Question: I want to add bar like Play Music app of google shows in the their application. I want to use that same animation effect as they are doing. So Can any one guide me that is there any open source code to add this functionality in the app or i need to code it all manually, any guide will be helpful, I search net but i did not found any.

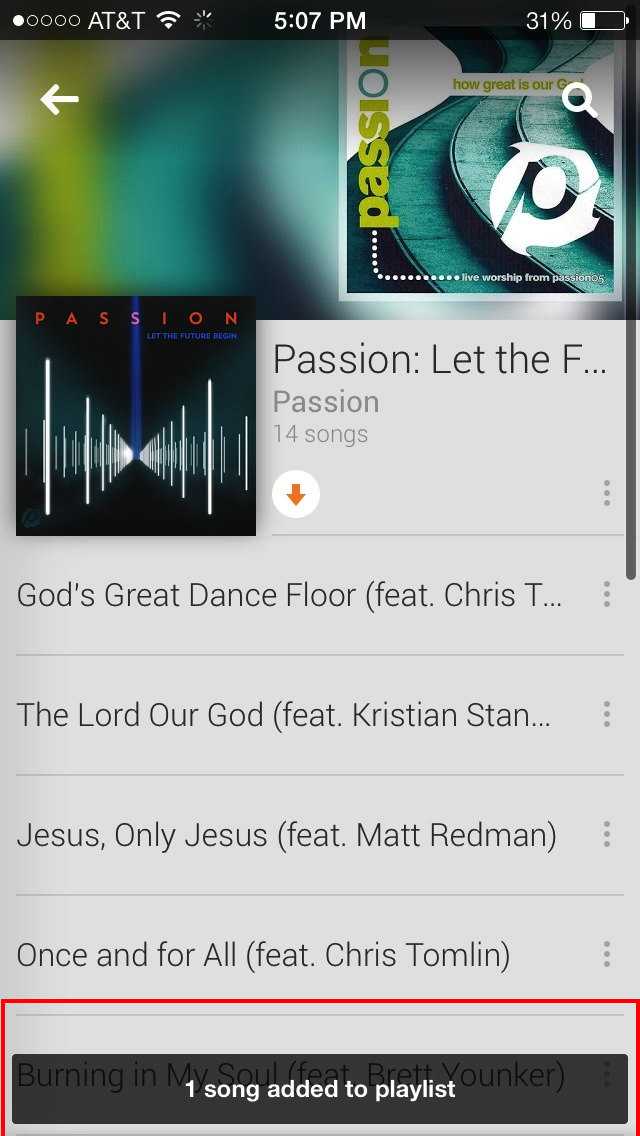
Answer: '''
@interface ViewController ()
@property (nonatomic, weak) UILabel *popupLabel;
@end
@implementation ViewController
- (UILabel *)popupLabel
{
if( !_popupLabel ) {
CGFloat height = 44.0;
UILabel *label = [[UILabel alloc] initWithFrame:CGRectMake(0,
self.view.bounds.size.height - height,
self.view.bounds.size.width,
height)];
label.backgroundColor = [UIColor colorWithWhite:0.0 alpha:0.5];
label.autoresizingMask = UIViewAutoresizingFlexibleWidth | UIViewAutoresizingFlexibleTopMargin;
label.textAlignment = NSTextAlignmentCenter;
label.textColor = [UIColor whiteColor];
label.alpha = 0.0;
[self.view addSubview:label];
_popupLabel = label;
}
[self.view bringSubviewToFront:_popupLabel];
return _popupLabel;
}
- (void)viewDidAppear:(BOOL)animated
{
[super viewDidAppear:animated];
[self performSelector:@selector(showWithMessage:) withObject:@"1 song added to playlist" afterDelay:2.0];
}
- (void)showWithMessage:(NSString *)message
{
self.popupLabel.text = message;
[UIView animateWithDuration:1.0 animations:^{
self.popupLabel.alpha = 1.0;
}];
}
- (void)hide
{
[UIView animateWithDuration:1.0 animations:^{
self.popupLabel.alpha = 0.0;
}];
}
'''